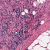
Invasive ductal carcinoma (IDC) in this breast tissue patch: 0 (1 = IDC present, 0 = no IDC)